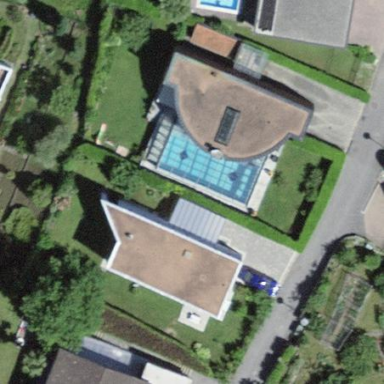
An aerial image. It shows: Swimming pool located in leisure land.